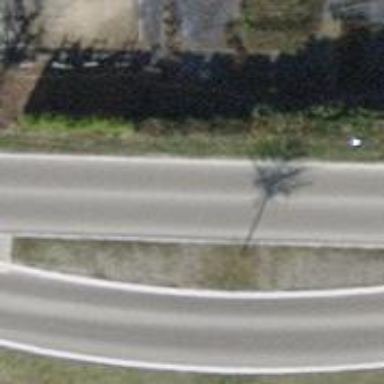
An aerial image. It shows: Tertiary road with asphalt surface.